Contrast-enhanced CT slice 57 of 73
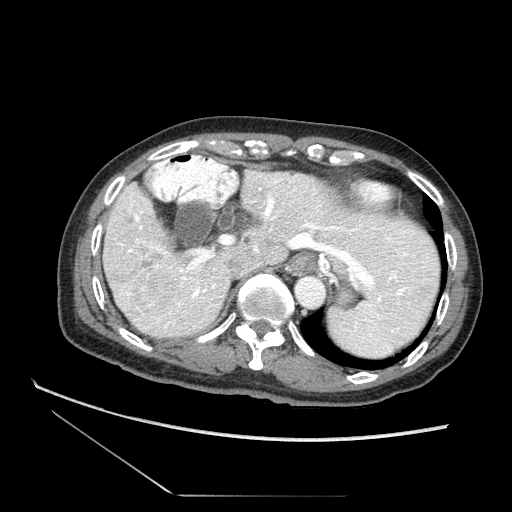
Segmented voxel counts for this case:
Liver: 485681 voxels
Tumor mass: 20700 voxels
Portal vein: 6560 voxels
Abdominal aorta: 8919 voxels